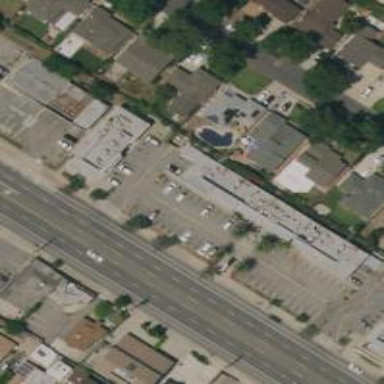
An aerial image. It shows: Commercial building.